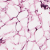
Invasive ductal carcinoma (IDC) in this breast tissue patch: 0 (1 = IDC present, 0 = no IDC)